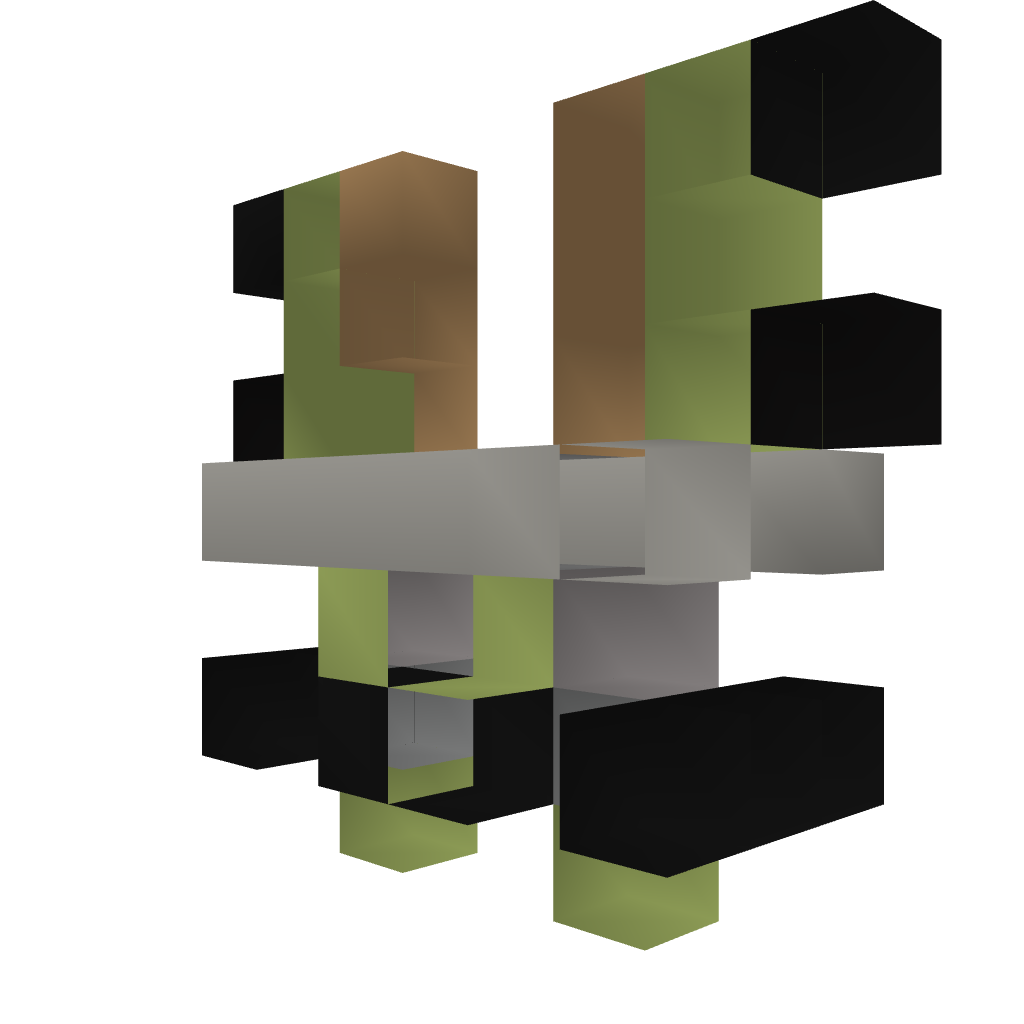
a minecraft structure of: Elykdez's Torch Activated 2X3 Door